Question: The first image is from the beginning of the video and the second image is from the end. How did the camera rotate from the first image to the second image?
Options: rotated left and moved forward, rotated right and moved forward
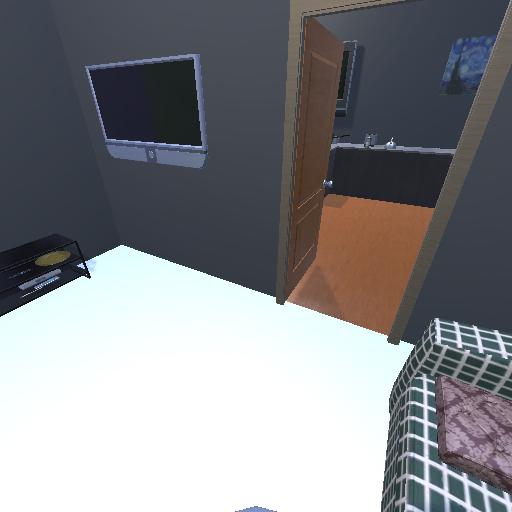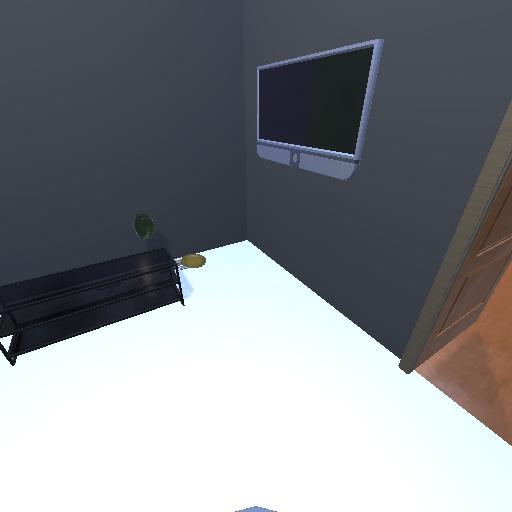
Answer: rotated left and moved forward